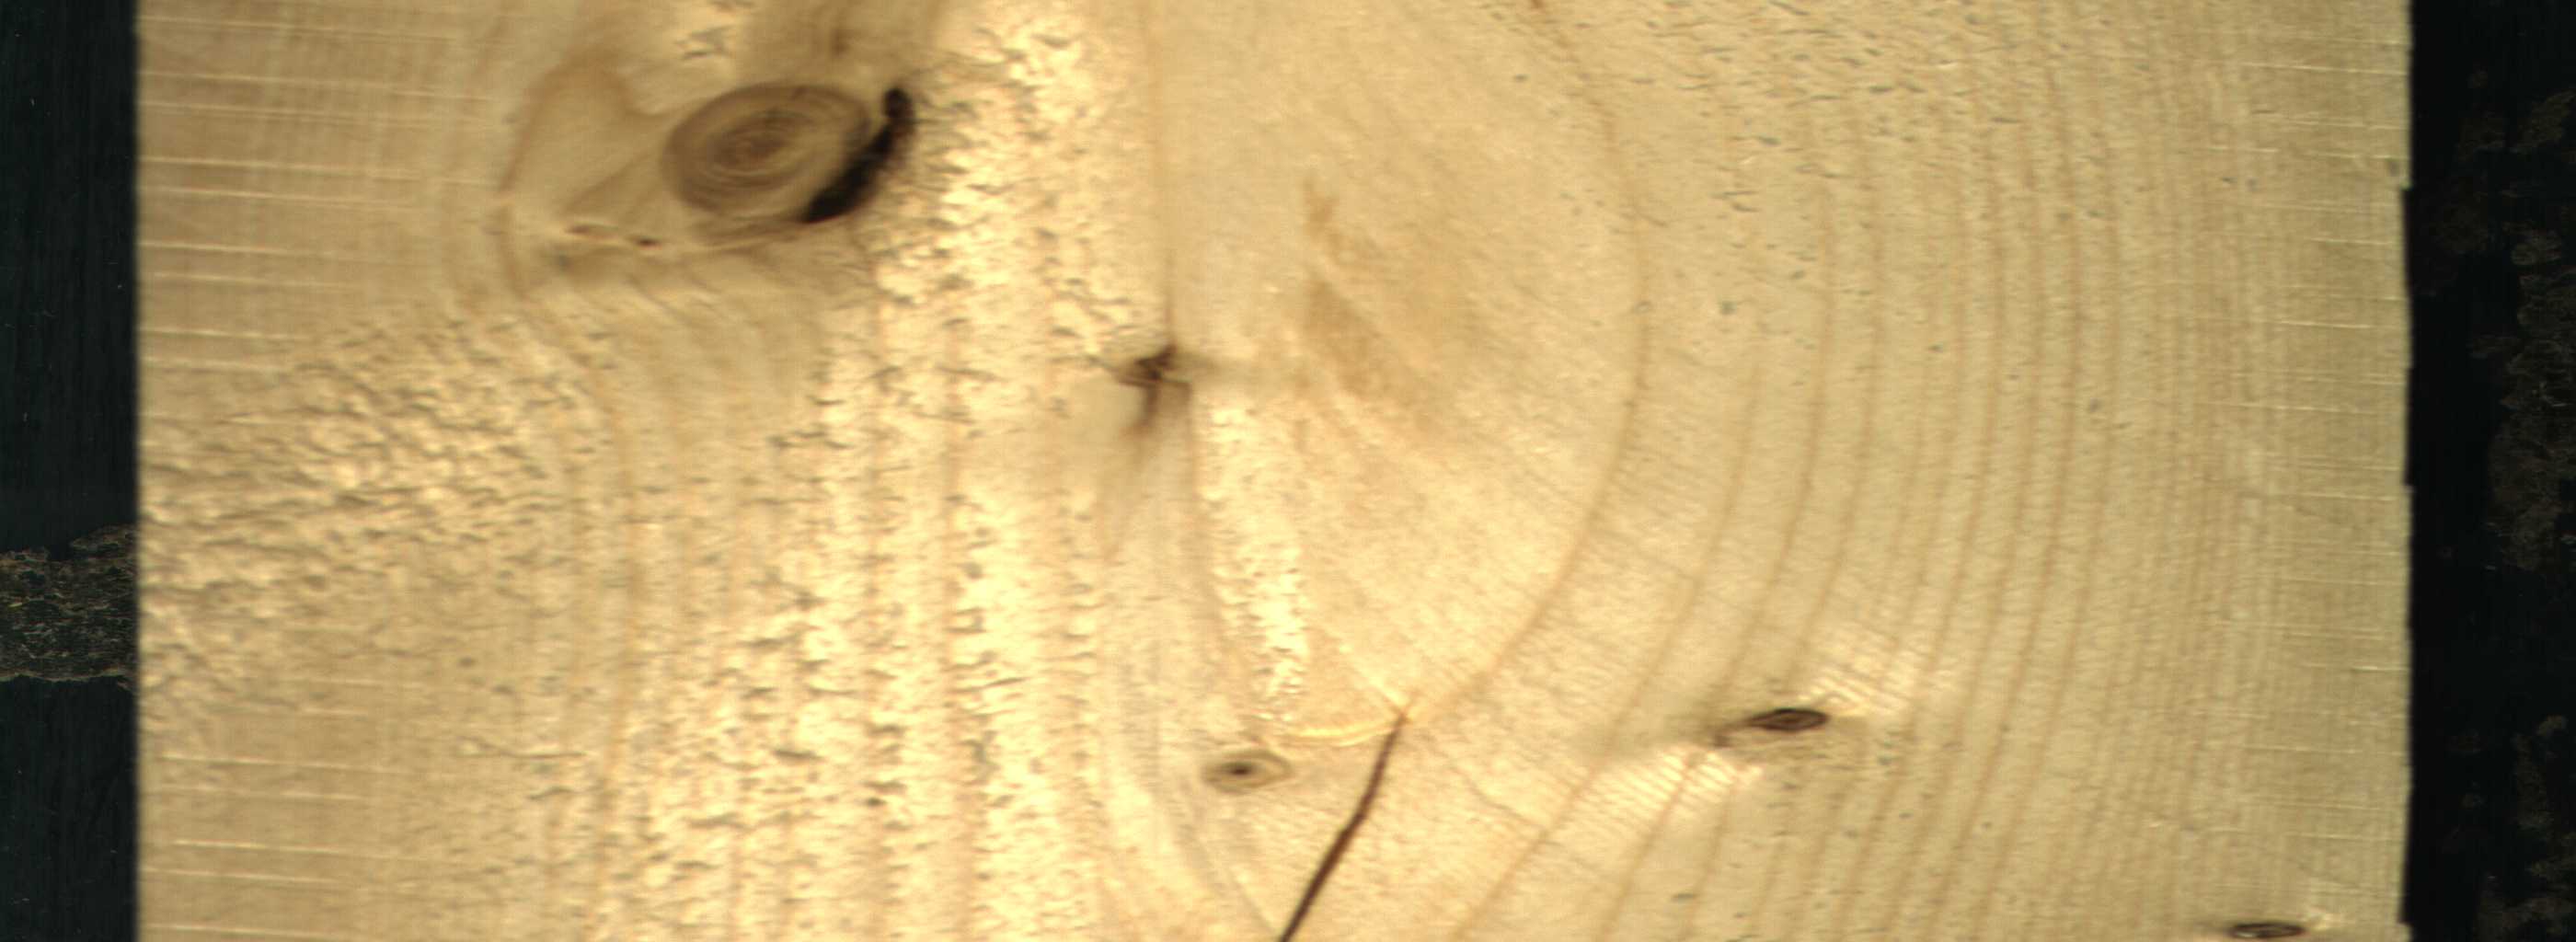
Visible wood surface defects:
resin
resin
Dead_Knot
Live_Knot
Live_Knot
Live_Knot
Live_Knot